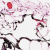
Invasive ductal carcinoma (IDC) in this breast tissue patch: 0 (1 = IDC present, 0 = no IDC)